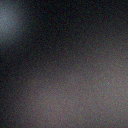
Screen state: off